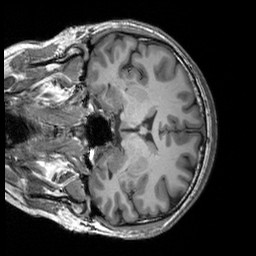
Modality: T1w
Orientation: coronal
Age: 31
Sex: male
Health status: healthy
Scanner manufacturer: siemens
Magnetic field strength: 3 T
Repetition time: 2.3 s
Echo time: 0.00303 s